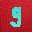
Label: 9